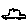
Label: car